Field crop: maize
Growth stage: 1
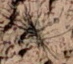
Species: lolium